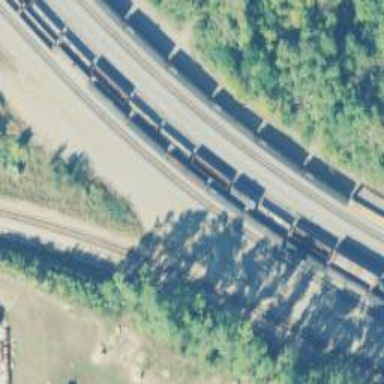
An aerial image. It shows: Railway siding for service.